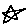
Label: star